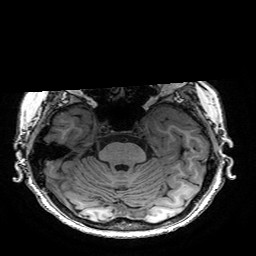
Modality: T1w
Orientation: coronal
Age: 70
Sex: female
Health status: healthy
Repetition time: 2.53 s
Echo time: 0.0034 s